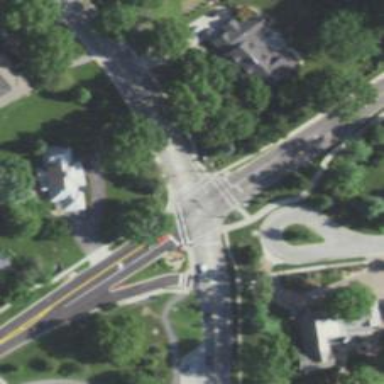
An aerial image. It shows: Solid crossing edge road marking.